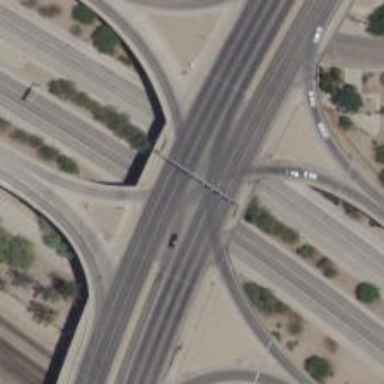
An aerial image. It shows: Trunk link highway bridge.